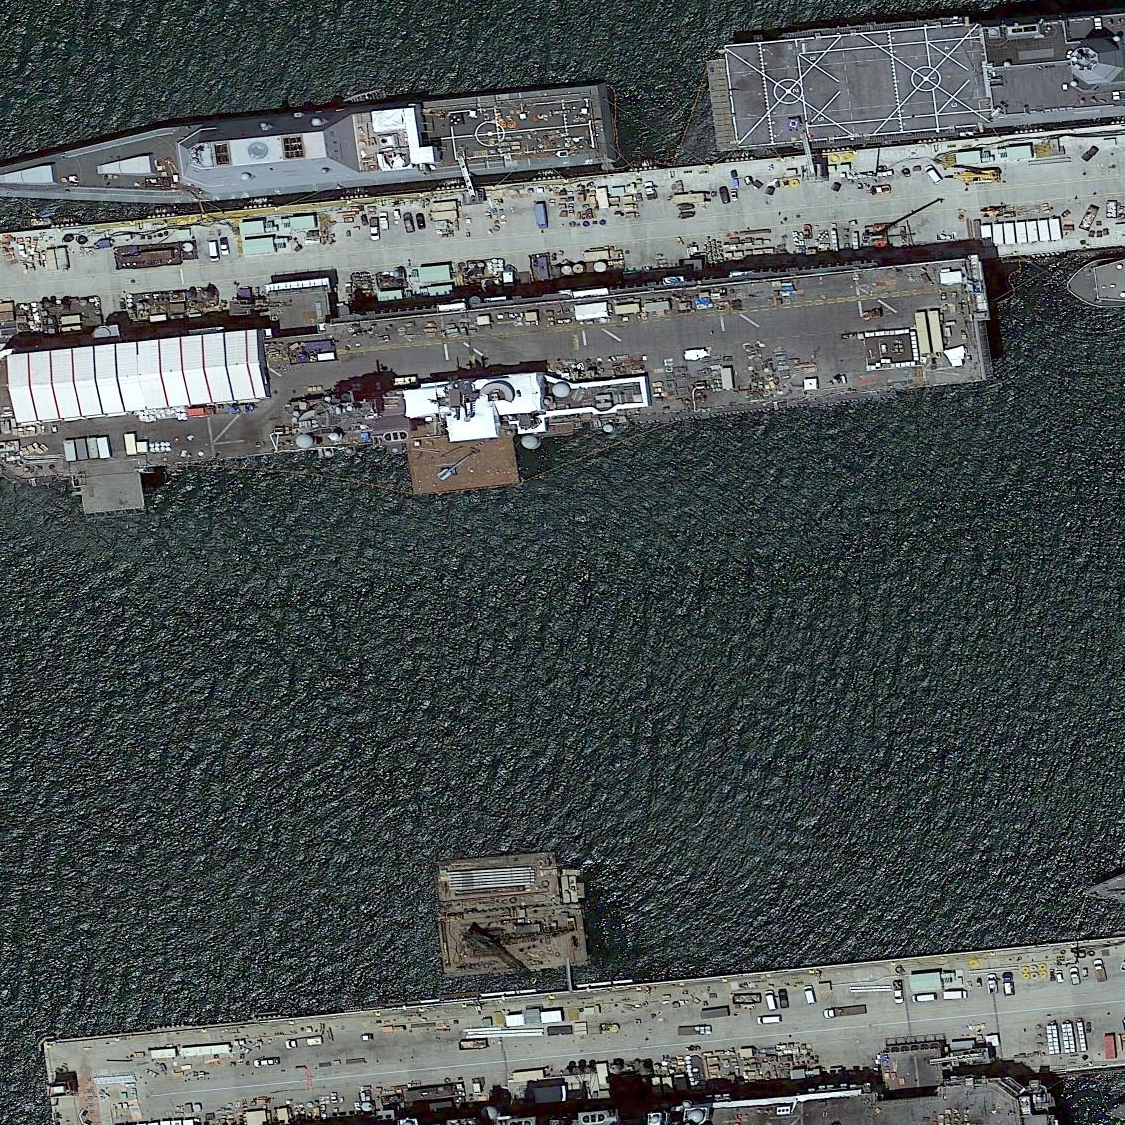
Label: assault